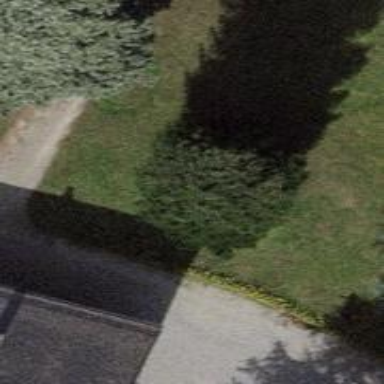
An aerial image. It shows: Evergreen needle-leaved tree.